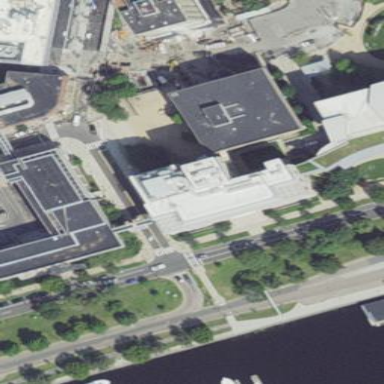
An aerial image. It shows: University building with flat black roof on campus.